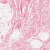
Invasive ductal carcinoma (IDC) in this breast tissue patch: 0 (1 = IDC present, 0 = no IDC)